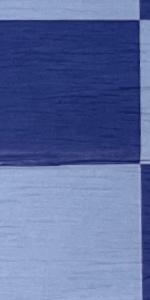
Label: Empty